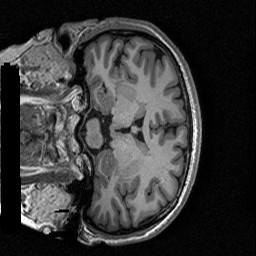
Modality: T1w
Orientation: coronal